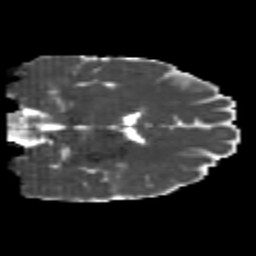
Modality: MD
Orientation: coronal
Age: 23
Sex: male
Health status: healthy
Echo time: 0.074 s